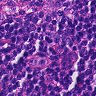
Metastatic tissue present: no